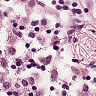
Metastatic tissue present: no